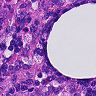
Metastatic tissue present: no